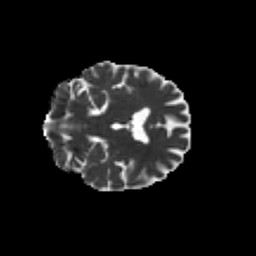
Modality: MD
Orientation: coronal
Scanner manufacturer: siemens
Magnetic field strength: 3 T
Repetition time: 9.2 s
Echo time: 0.084 s